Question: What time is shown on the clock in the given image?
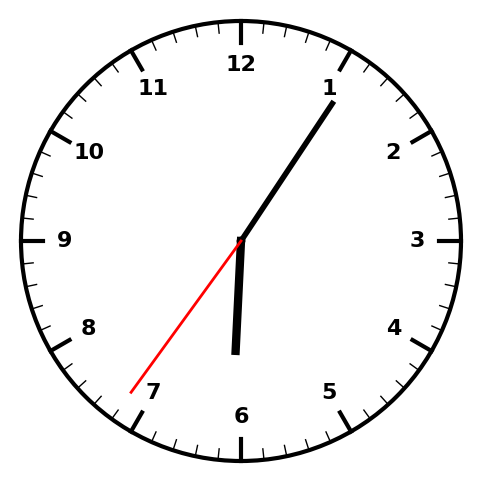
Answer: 06:05:36